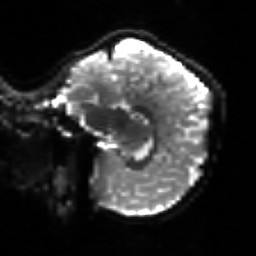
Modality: sbref
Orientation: sagittal
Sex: female
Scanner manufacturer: siemens
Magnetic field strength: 3 T
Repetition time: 5 s
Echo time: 0.071 s